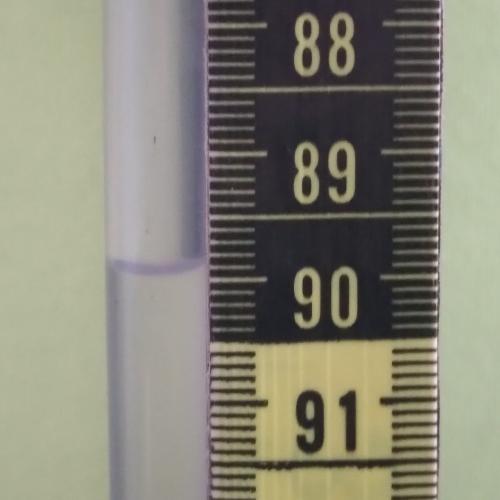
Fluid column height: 89.9 cm